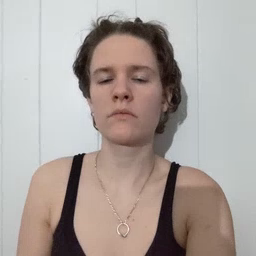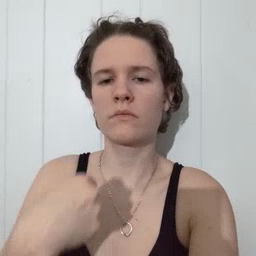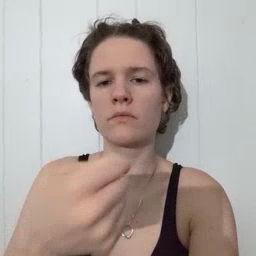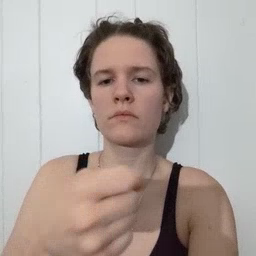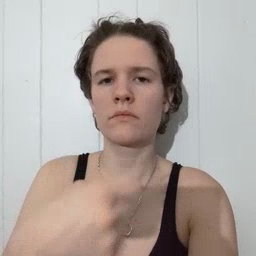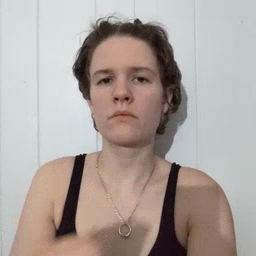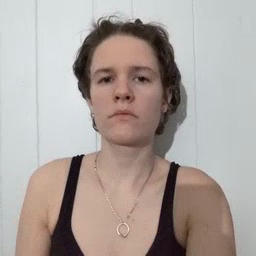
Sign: make